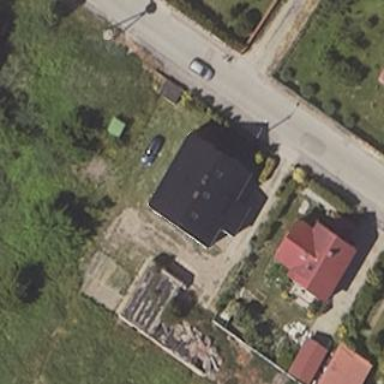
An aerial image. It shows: Residential building.